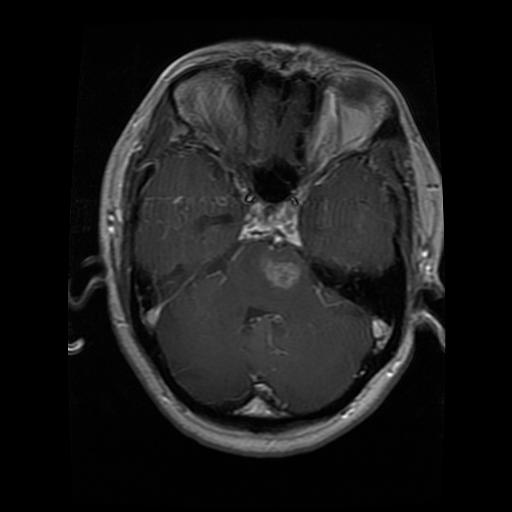
Label: glioma